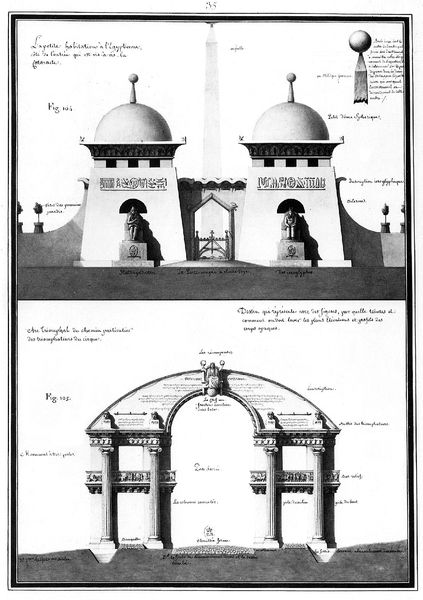
Titel: “Architecture Civile”
Künstler: Jean Jaques Lequeu
Schlagwörter: schatten, weiß, paris, schwarz, skizze, säule, säulen, zeichnung, dach, architektur, spitze, figur, schrift, ansicht, bogen, perspektive, graphik, figuren, kuppel, gris, tor, halle, bögen, türme, denkmal, blanc, noir, entwurf, portal, skulpturen, statuen, ionisch, obelisk, décor, weltausstellung, schrein, mamor, ville, colonne, illustration, bauzeichnung, architecture, entrée, porte, sculpture, terre, orient, deux, mur, durchlass, sculptures, image, muraille, colonens